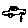
Label: car